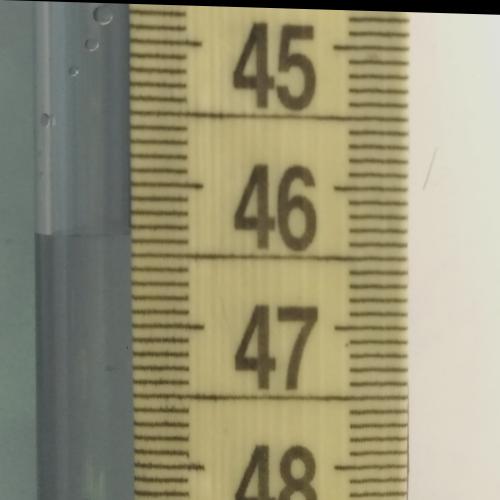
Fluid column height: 46.4 cm